Interaction volume radius: 5 \u00c5
Interaction volume height: 15 \u00c5
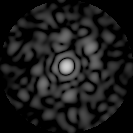
Disorder parameter: 0.7398